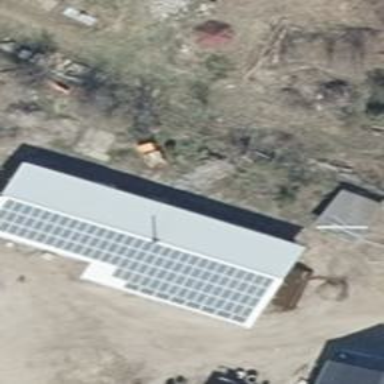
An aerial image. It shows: Small solar photovoltaic panel generator is producing electricity.